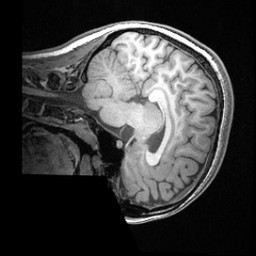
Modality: T1w
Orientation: sagittal
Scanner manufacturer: ge
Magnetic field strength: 3 T
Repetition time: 0.008572 s
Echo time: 0.003384 s